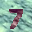
Label: 7